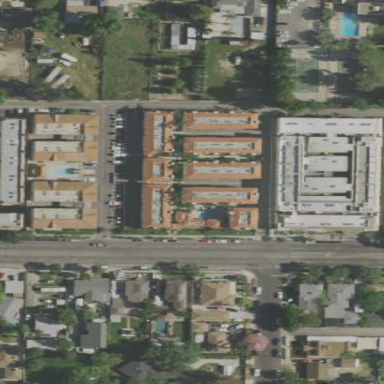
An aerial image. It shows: Image showing building with apartments.